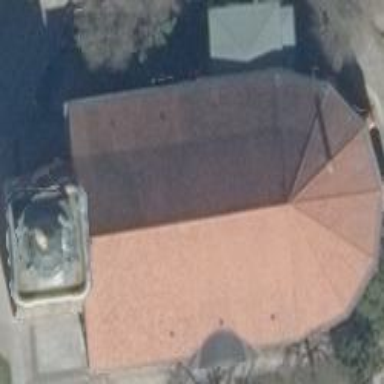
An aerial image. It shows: Building with red roof.